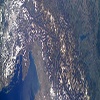
Label: land